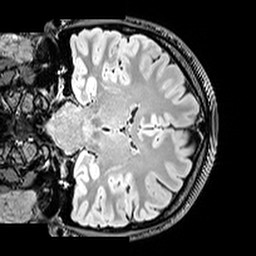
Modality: T2w
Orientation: coronal
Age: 24
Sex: female
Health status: healthy
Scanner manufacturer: siemens
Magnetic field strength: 3 T
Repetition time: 5 s
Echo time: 0.397 s